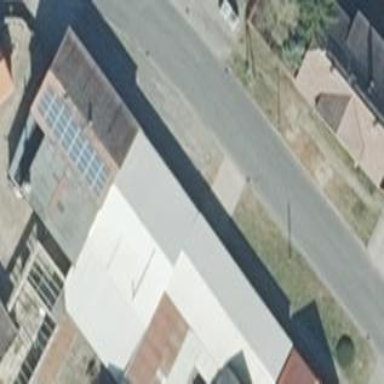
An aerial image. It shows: Building with gabled roof made of gray eternit material.